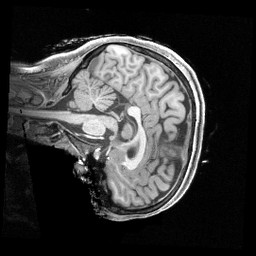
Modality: T1w
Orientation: sagittal
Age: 22
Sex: female
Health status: healthy
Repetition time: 2.4 s
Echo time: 0.00222 s